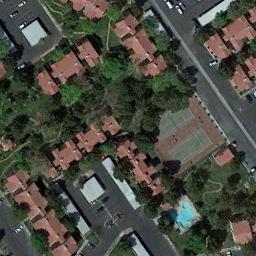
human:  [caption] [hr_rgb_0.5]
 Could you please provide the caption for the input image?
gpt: Tennis court and swimming pool in the middle of a residential area surrounded by trees .

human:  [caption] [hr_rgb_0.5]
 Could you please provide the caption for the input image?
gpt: The tennis court is on the grass next to some buildings and trees .

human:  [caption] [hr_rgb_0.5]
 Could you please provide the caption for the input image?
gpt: Many buildings are beside the tennis courts .

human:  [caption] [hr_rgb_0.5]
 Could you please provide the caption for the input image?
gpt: There is a tennis court on the vacant lot .

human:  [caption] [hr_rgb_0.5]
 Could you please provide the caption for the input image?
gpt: There are many green trees and red buildings around the tennis court .